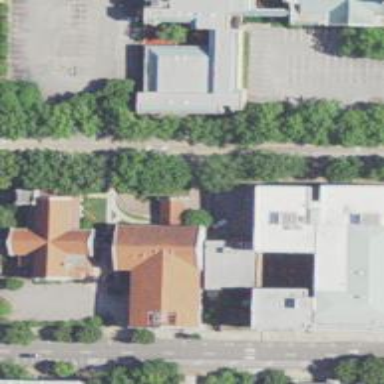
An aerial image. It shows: Commercial office building.